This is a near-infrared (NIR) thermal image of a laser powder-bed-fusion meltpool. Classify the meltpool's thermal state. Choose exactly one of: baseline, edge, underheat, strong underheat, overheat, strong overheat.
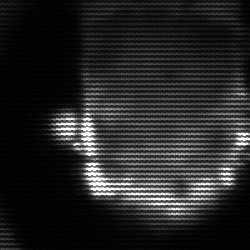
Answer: baseline